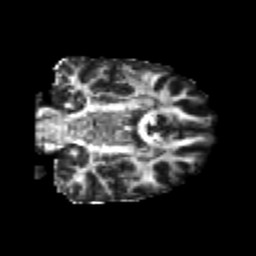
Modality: FA
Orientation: coronal
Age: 22
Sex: male
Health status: healthy
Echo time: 0.074 s